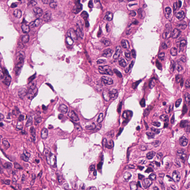
Tumor epithelial tissue: yes
Tumor-associated stroma tissue: yes
Normal tissue: no